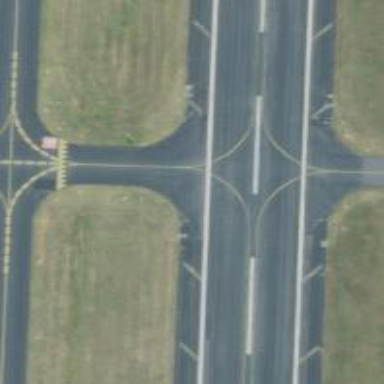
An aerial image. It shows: View of taxiway at the airport.